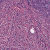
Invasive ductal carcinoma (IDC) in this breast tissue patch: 0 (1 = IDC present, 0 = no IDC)